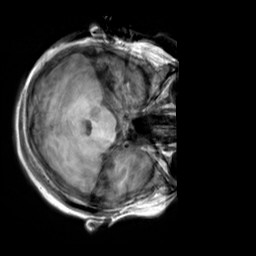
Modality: T1w
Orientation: axial
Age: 25
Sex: female
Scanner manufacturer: siemens
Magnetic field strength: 3 T
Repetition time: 2.3 s
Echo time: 0.00303 s